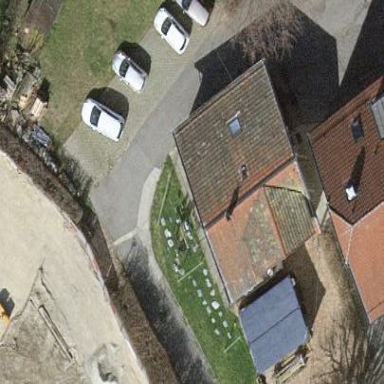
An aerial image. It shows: Office building.